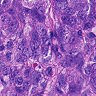
Metastatic tissue present: yes